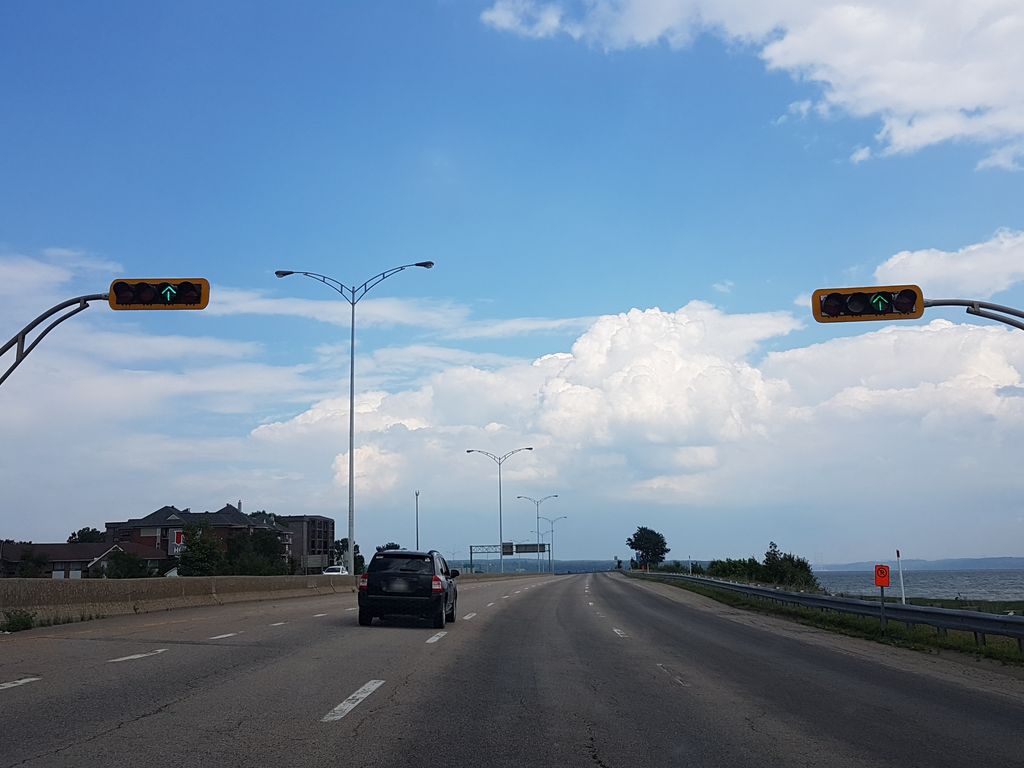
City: quebec_city